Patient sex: F
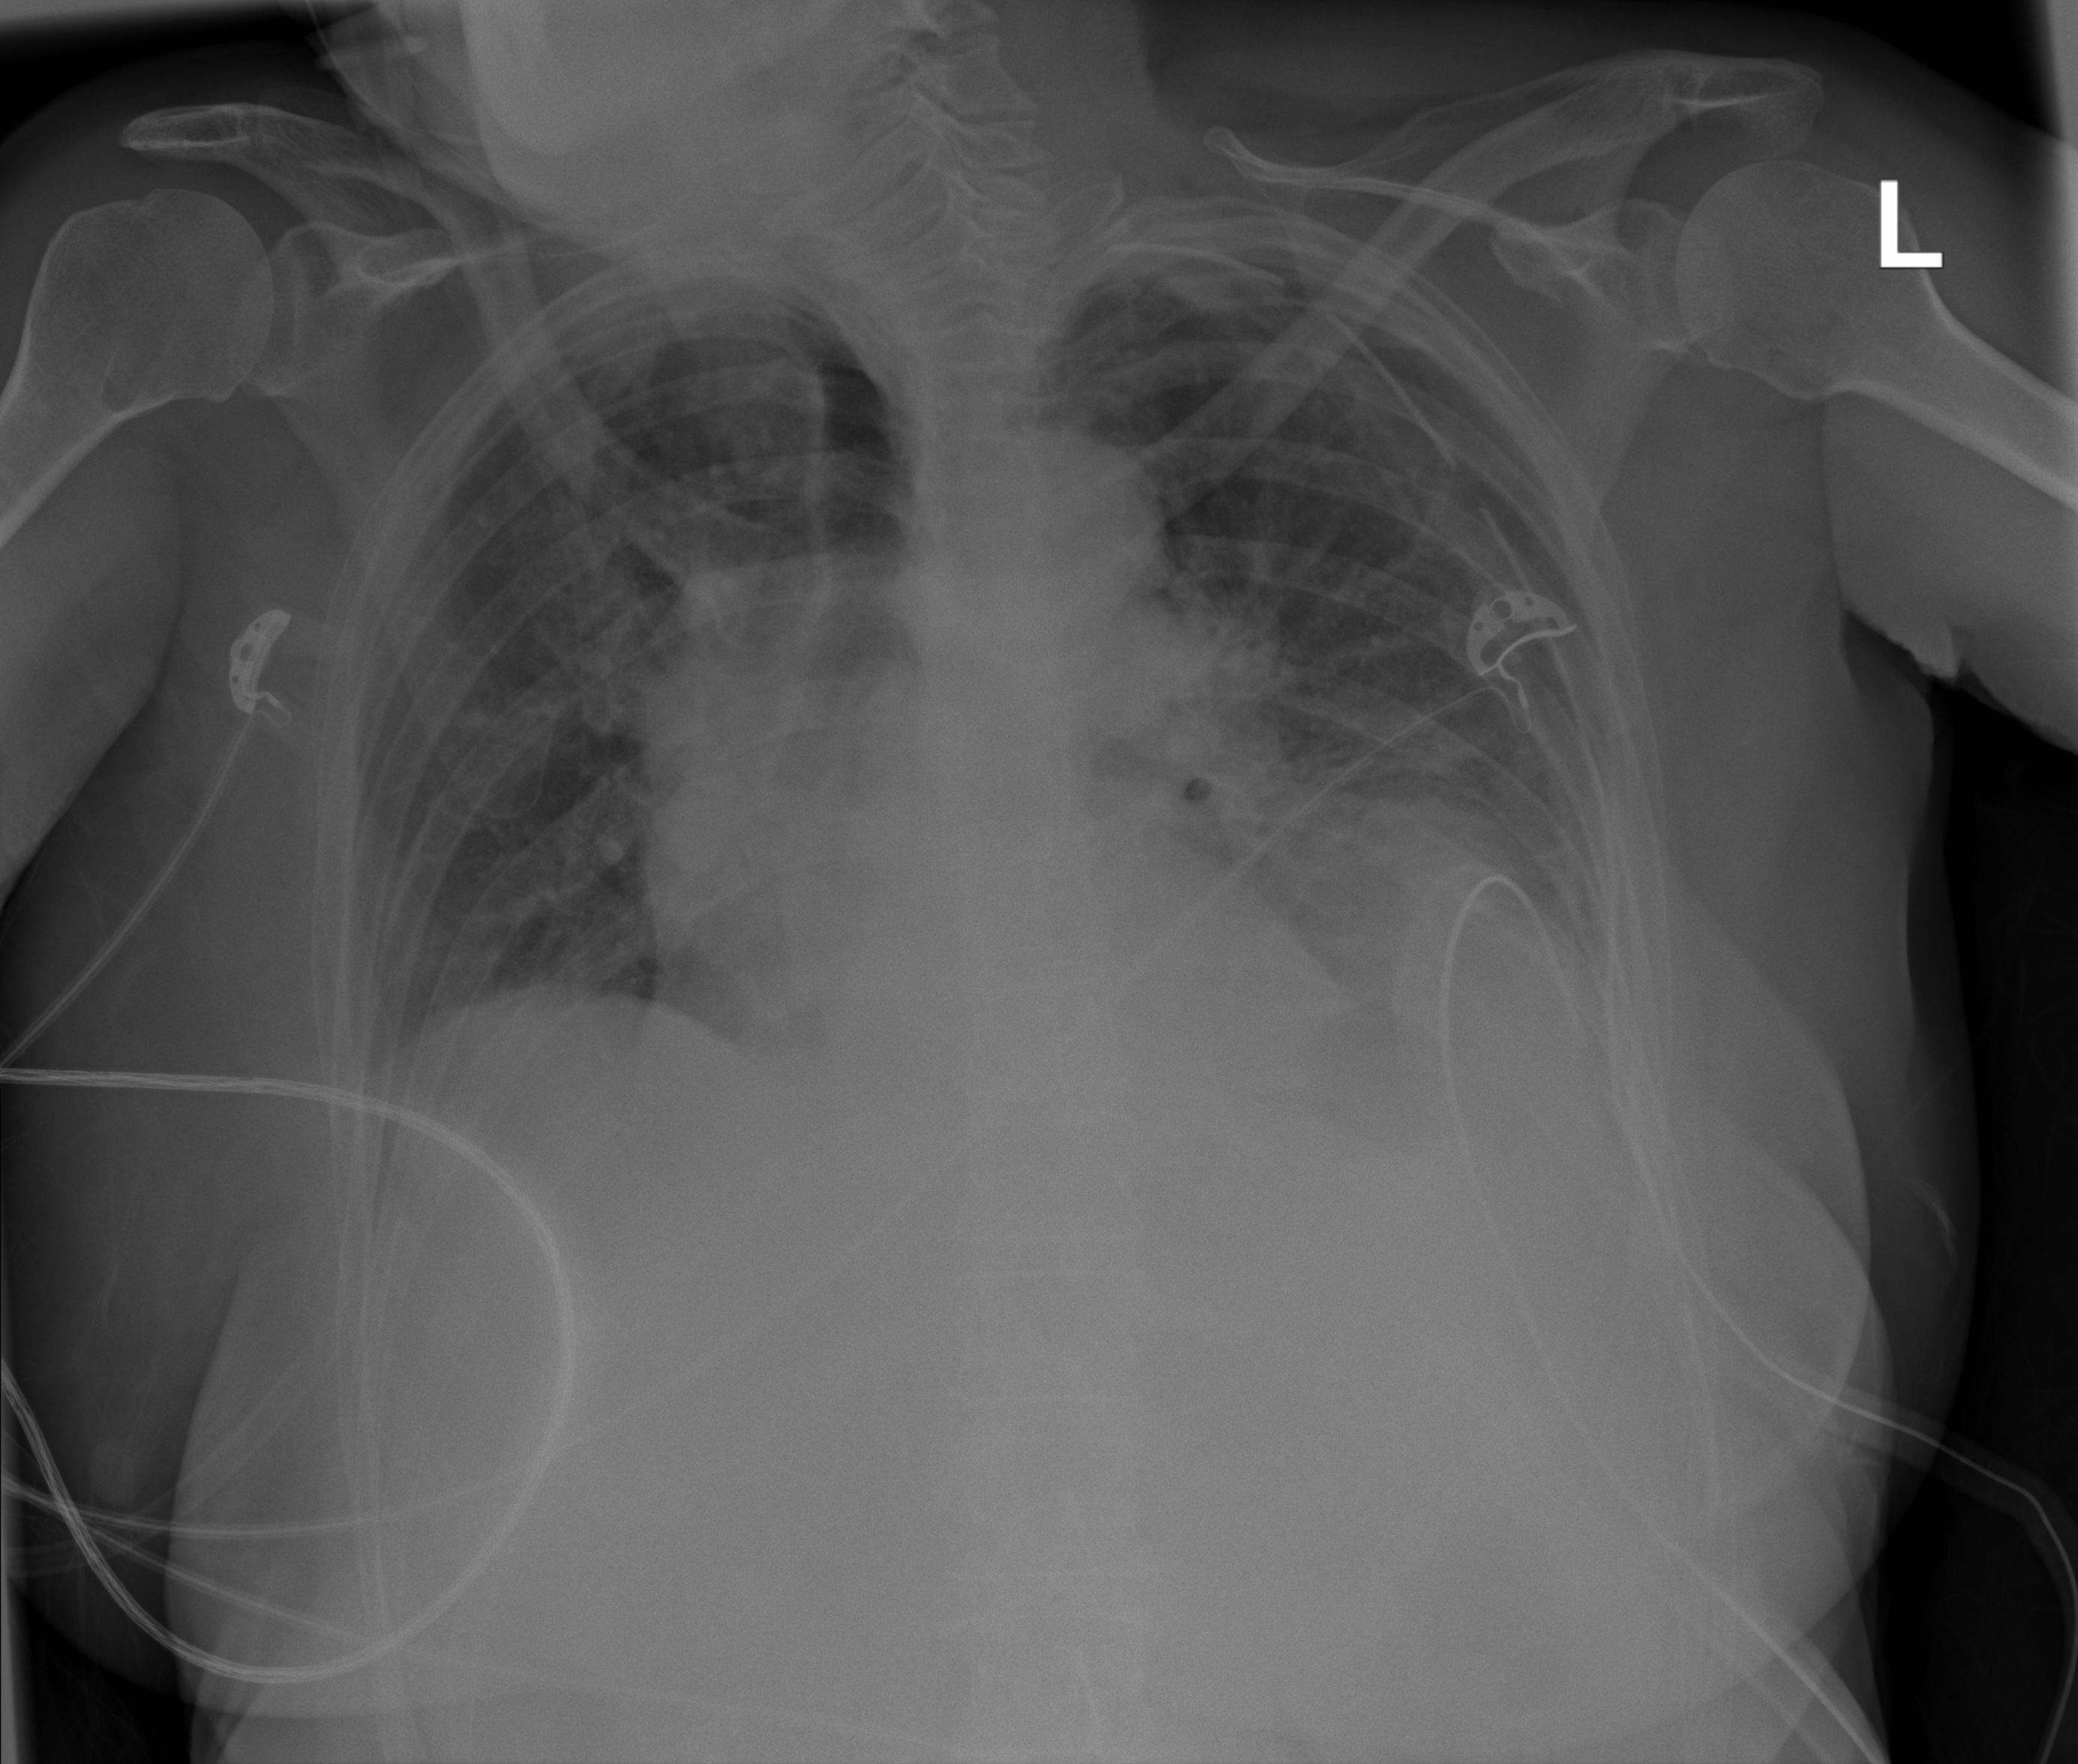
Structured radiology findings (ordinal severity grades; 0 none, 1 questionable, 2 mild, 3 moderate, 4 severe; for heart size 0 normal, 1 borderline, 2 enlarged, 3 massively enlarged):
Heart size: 0
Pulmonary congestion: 2
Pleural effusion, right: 0
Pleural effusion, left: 3
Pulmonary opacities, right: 0
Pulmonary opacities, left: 1
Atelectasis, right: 0
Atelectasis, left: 2